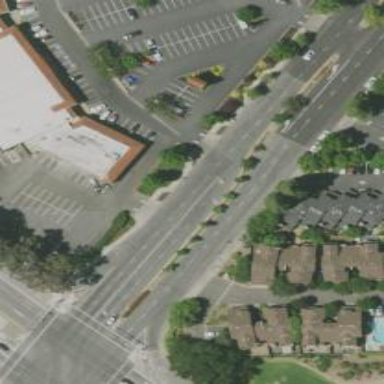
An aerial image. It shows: Unmarked road crossing.